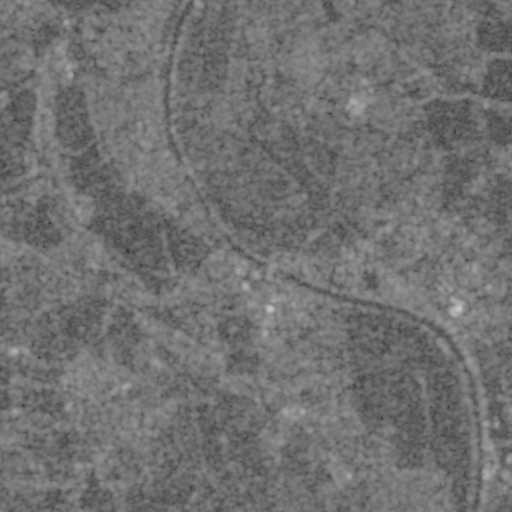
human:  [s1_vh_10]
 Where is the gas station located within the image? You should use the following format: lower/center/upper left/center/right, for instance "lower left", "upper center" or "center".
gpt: The gas station is located in the center of the image.
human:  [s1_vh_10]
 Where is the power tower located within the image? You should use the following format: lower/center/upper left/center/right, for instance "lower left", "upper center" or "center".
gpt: There is no power tower in the image.

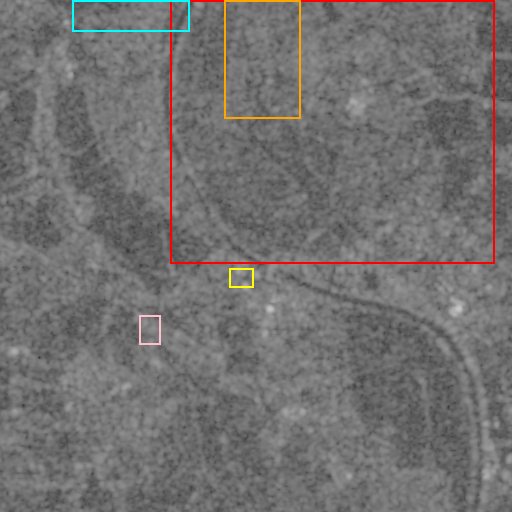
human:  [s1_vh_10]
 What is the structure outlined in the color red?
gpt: The structure outlined in red is a crop field.
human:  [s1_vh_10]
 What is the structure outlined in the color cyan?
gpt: The structure outlined in cyan is a park.
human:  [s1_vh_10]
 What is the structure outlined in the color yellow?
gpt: The structure outlined in yellow is a parking lot.
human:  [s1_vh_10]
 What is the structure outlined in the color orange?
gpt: The structure outlined in orange is a quarry.
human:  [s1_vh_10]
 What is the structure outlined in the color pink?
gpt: The structure outlined in pink is a wastewater plant.
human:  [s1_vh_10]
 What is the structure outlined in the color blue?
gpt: There is no blue outline.